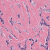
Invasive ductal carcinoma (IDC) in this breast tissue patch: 1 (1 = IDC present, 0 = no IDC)